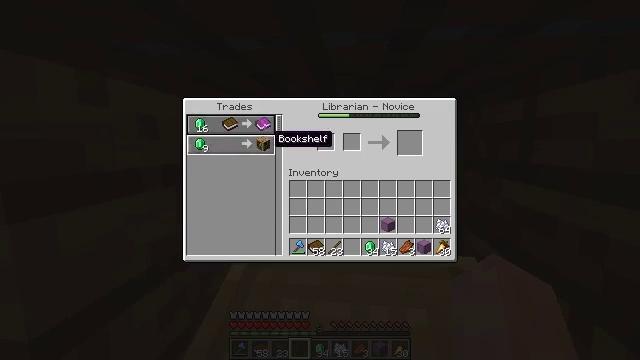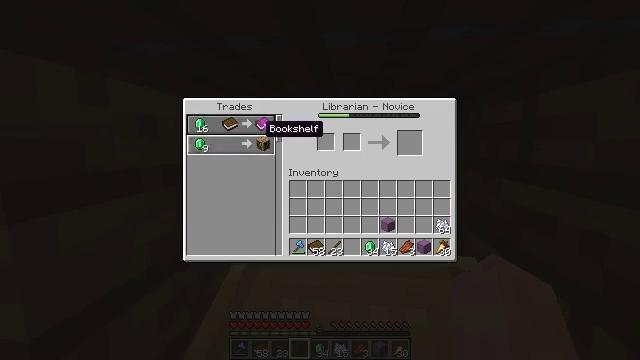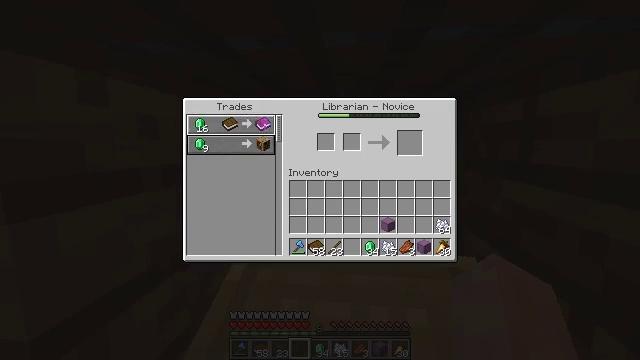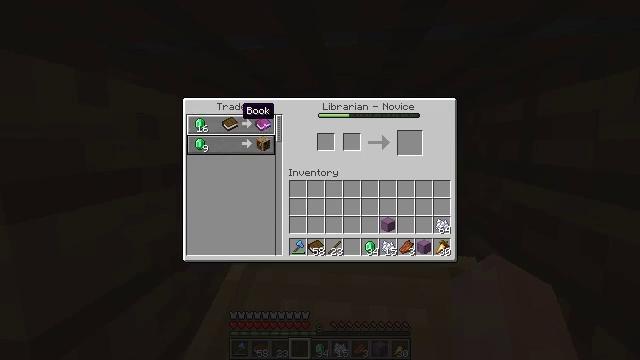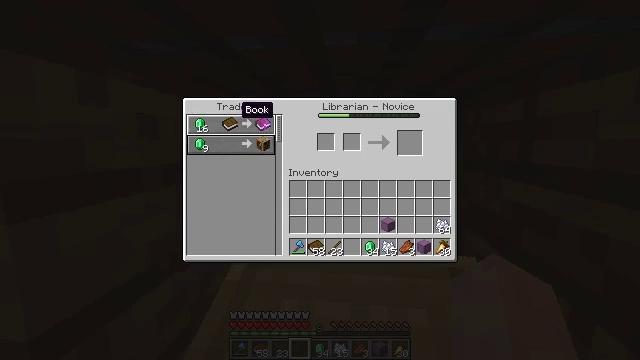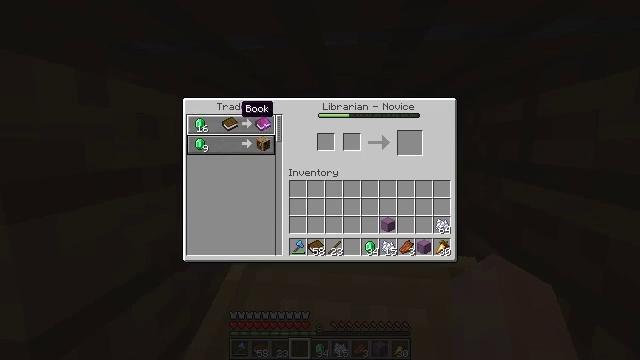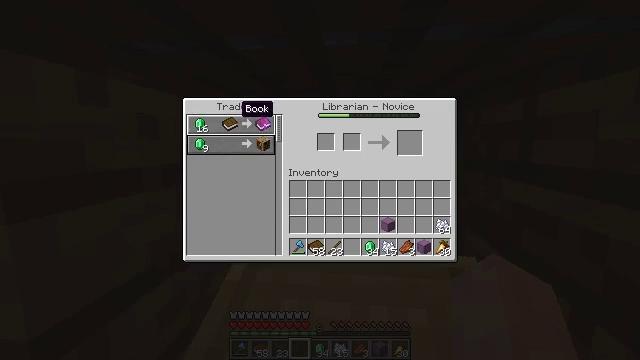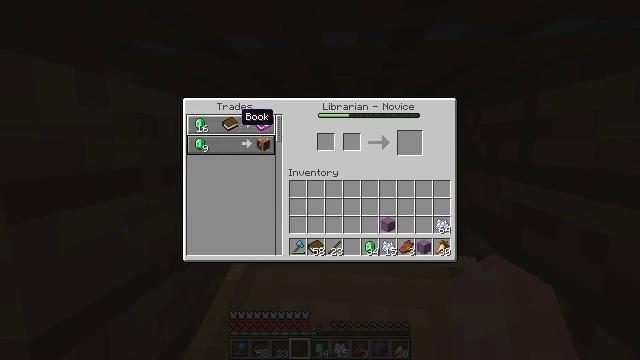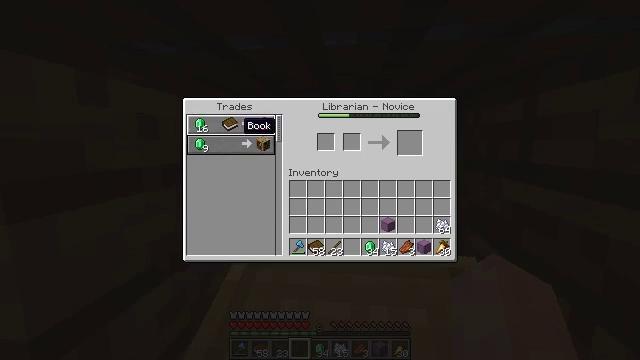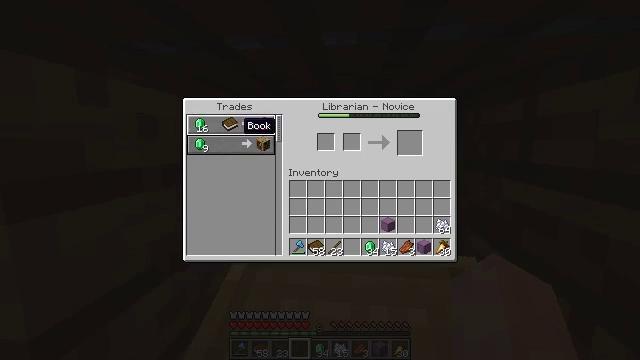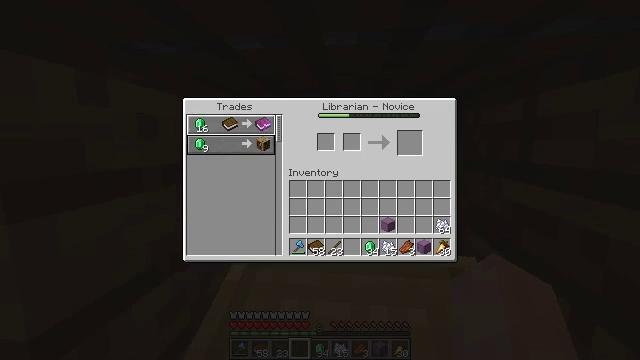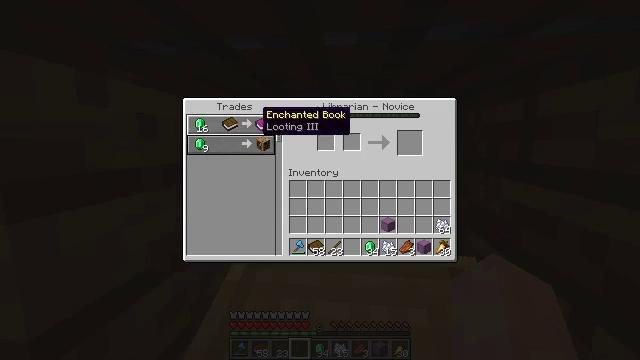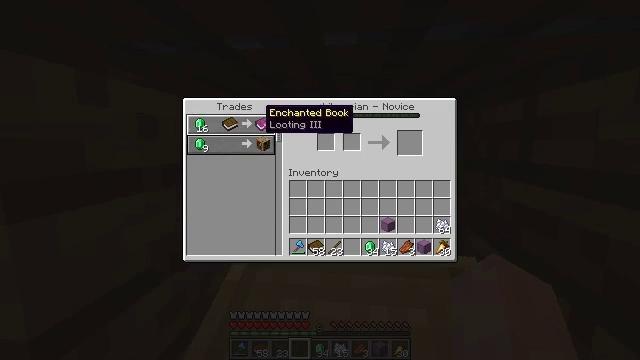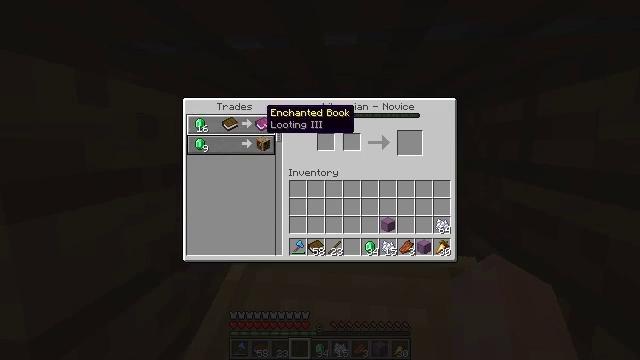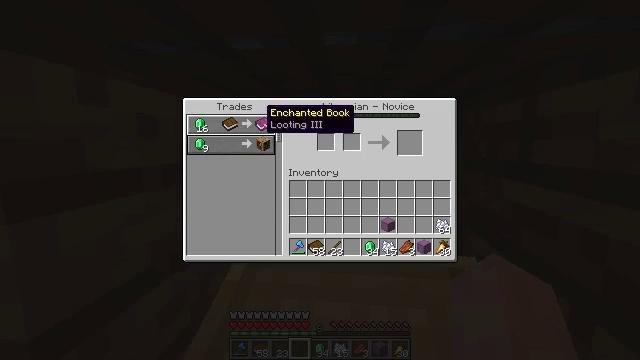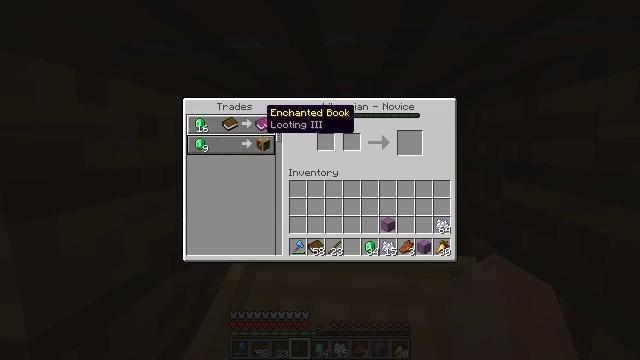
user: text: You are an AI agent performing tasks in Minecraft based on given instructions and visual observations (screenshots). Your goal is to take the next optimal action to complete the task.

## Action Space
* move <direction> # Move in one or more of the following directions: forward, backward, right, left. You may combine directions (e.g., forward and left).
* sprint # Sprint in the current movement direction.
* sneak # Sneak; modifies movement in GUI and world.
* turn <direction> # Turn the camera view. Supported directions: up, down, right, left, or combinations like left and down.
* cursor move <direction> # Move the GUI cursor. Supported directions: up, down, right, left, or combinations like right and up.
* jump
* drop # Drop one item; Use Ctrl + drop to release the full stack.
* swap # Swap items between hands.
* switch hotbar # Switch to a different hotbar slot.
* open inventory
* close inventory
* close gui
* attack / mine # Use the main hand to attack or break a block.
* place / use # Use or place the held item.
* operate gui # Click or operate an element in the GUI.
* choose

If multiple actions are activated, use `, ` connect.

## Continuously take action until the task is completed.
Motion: motion action
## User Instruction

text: Enchant a book to create an enchanted book.
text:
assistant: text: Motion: cursor move left and up
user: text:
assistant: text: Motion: cursor move left and up
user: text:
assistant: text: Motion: cursor move left and up
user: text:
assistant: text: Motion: no_op
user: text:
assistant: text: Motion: no_op
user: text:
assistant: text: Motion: no_op
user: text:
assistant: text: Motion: cursor move down
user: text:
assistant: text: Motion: cursor move down
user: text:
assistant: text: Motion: no_op
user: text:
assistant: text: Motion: cursor move right
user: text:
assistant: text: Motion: cursor move right
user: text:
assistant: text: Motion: no_op
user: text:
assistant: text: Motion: no_op
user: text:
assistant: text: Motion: no_op
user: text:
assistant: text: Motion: no_op
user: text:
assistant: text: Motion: operate gui
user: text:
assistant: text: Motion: operate gui
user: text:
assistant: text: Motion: operate gui
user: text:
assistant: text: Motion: cursor move right
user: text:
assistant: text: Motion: cursor move right and down
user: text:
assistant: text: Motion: cursor move right
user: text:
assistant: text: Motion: no_op
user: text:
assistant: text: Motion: cursor move left
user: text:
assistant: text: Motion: cursor move left
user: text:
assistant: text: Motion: cursor move left
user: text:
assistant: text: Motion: no_op
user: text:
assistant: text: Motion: no_op
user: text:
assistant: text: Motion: no_op
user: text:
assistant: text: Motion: no_op
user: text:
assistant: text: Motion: no_op